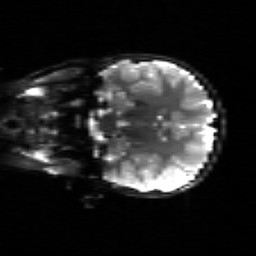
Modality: sbref
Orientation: coronal
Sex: female
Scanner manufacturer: siemens
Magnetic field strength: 3 T
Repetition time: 5 s
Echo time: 0.071 s